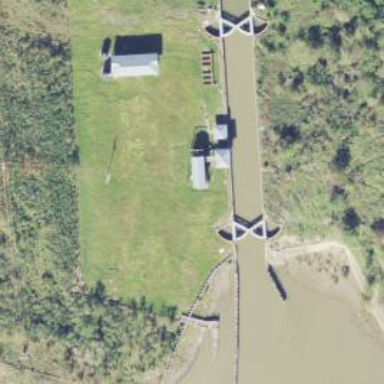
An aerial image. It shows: Dam across waterway.